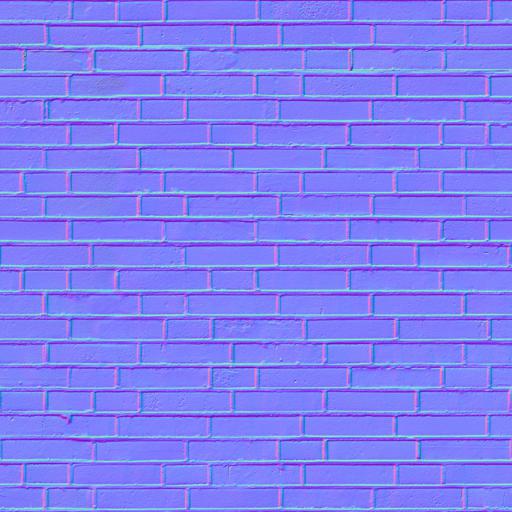
blue brick bricks dark grey modern